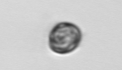
Label: Dinophyceae